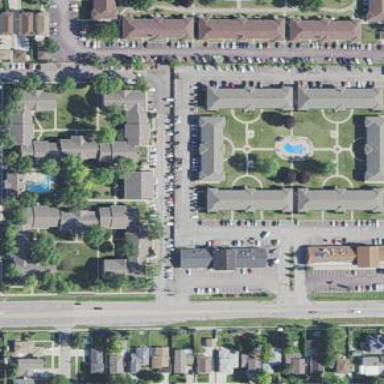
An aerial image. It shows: Residential area with apartments.